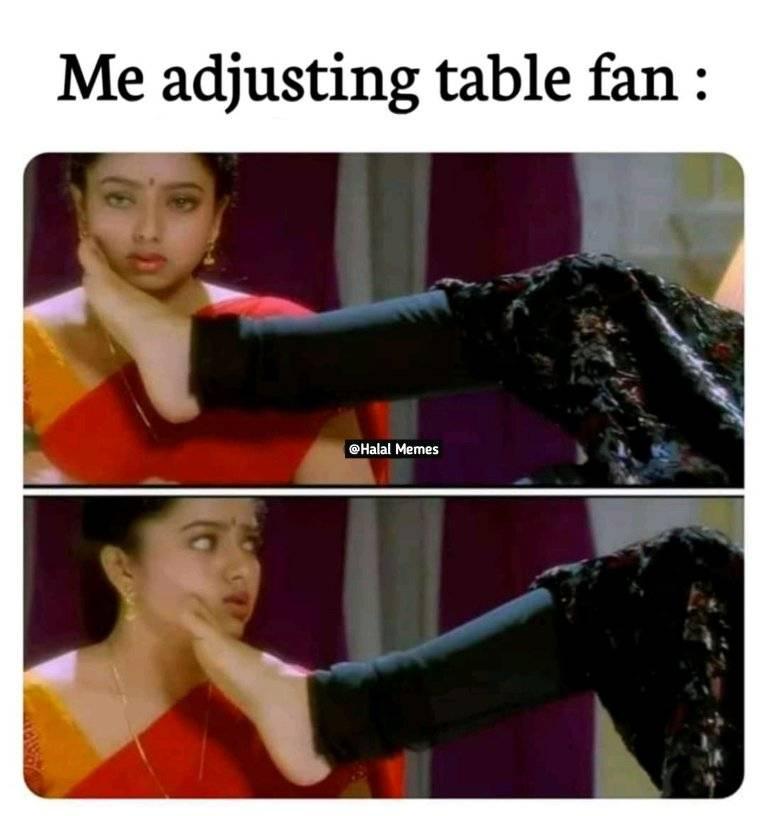
Caption: Me adjusting table fan :
Label: non-hate